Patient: sex M, age 24
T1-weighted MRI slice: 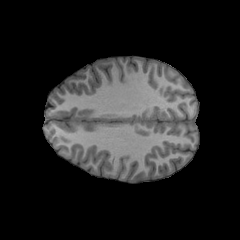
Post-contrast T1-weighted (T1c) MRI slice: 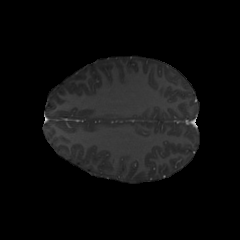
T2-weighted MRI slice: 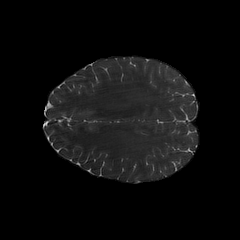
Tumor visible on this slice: no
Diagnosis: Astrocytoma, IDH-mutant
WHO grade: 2